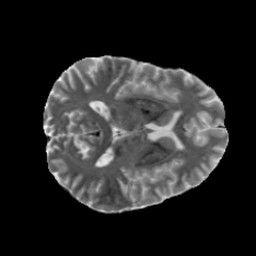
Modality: MD
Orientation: axial
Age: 30
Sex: male
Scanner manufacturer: siemens
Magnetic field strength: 6.98 T
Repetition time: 7.776 s
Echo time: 0.076 s